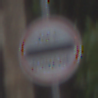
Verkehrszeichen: Zollstelle
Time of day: Midday
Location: Outdoor (Urban)
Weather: Overcast
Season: NotSpecified
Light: Natural